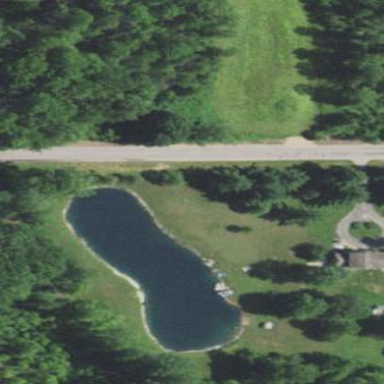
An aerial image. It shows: Pond surrounded by natural water.